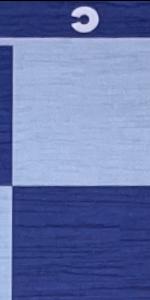
Label: Empty